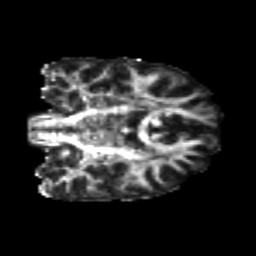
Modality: FA
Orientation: coronal
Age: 22
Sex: male
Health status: healthy
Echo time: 0.074 s